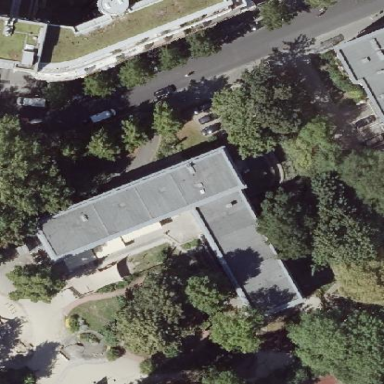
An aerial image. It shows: Part of building.